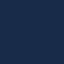
Land use / land cover: SeaLake